Question: I need to use lapply/sapply or other recursive methods for my real df for calculate how many repeated values have in each column/variable.
Here I used an small example to reproduce my case:
'''
library(dplyr)
df <- data.frame(
var1 = c(1,2,3,4,5,6,7,8,9,10 ),
var2 = c(1,1,2,3,4,5,6,7,9,10 ),
var3 = c(1,1,1,2,3,4,5,6,7,8 ),
var4 = c(2,2,1,1,2,1,1,2,1,2 ),
var5 = c(1,1,1,1,1,4,5,5,6,7 ),
var6 = c(4,4,4,5,5,5,5,5,5,5 )
)
'''
I have 'r nrow(df)' in my dataset and now I need to obtain the % of repeated values for each column. Suppose that my real 'df' have a lot of columns, and I need to do it recursively. I tryed to use 'lapply/sapply', but it didn't worked...
'''
# create function that is used in lapply
perc_repeated <- function(variables){
paste(round((sum(table(df$variables)-1) / nrow(df))*100,2),"%")
}
perce_repeated_values <- lapply(df, perc_repeated)
perce_repeated_values
'''

How to do this optimally if my dataframe increases in number of columns to something like 700, using some recursive function for each column and getting the results in an orderly way in a dataframe from largest to smallest ? (eg of the variable that has it 100% repeated values for the one that reaches 0%) in something like:
'''
df_repeated
variable perc_repeated_values
var6 80%
var4 80%
var5 50%
var3 20%
var2 20%
var1 0%
'''
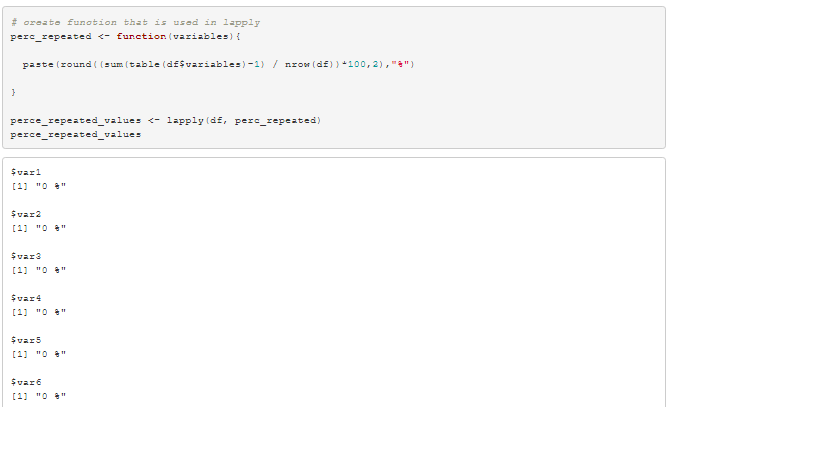
Answer: This can easily be done with 'dplyr::summarize()'
'''
library(tidyverse)
df <- data.frame(
var1 = c(1,2,3,4,5,6,7,8,9,10 ),
var2 = c(1,1,2,3,4,5,6,7,9,10 ),
var3 = c(1,1,1,2,3,4,5,6,7,8 ),
var4 = c(2,2,1,1,2,1,1,2,1,2 ),
var5 = c(1,1,1,1,1,4,5,5,6,7 ),
var6 = c(4,4,4,5,5,5,5,5,5,5 )
)
df %>%
summarise(across(everything(),
~100 * (1 - n_distinct(.)/n()))) %>%
pivot_longer(everything(),
names_to = "var",
values_to = "percent_repeated") %>%
arrange(desc(percent_repeated))
#> # A tibble: 6 x 2
#> var percent_repeated
#> <chr> <dbl>
#> 1 var4 80
#> 2 var6 80
#> 3 var5 50
#> 4 var3 20
#> 5 var2 10
#> 6 var1 0
'''
<URL>